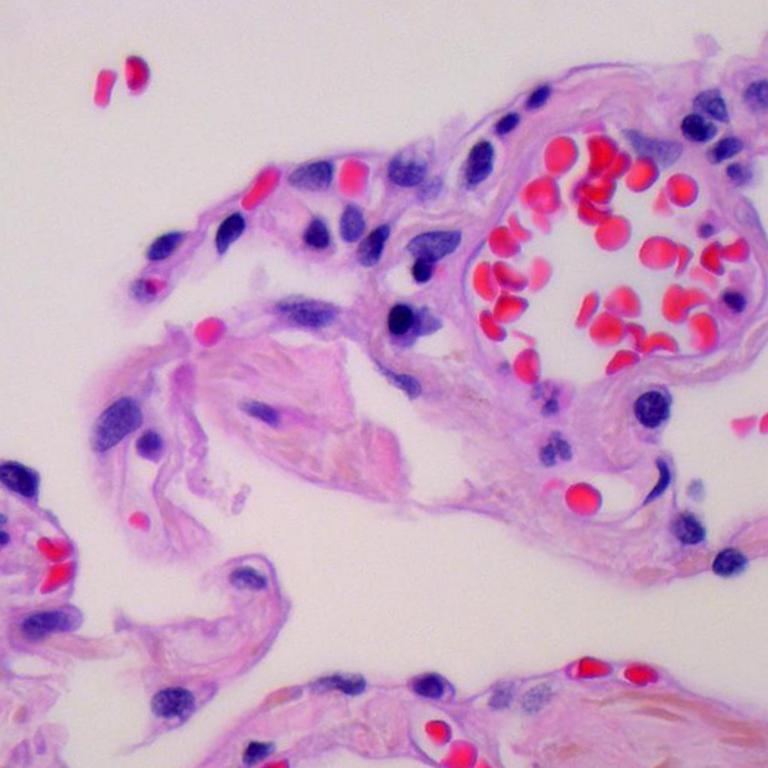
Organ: lung
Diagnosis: benign